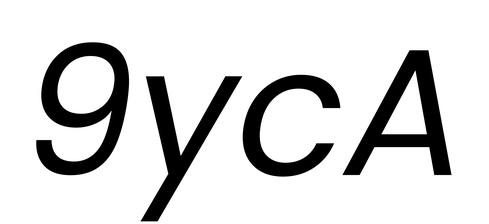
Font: Poppins-Italic